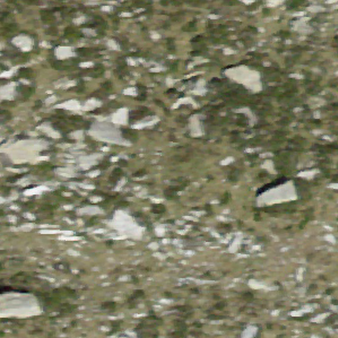
Label: other